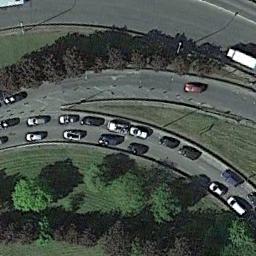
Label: freeway